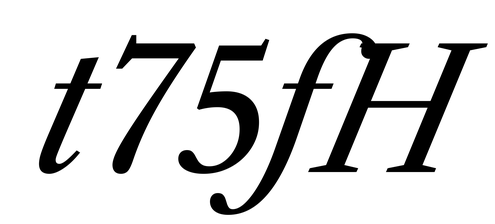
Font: LibreCaslonText-Italic_Italic